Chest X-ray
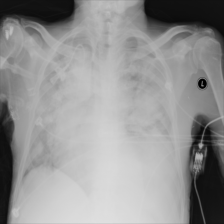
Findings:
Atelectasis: negative
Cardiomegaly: negative
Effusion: negative
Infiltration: negative
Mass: negative
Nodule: negative
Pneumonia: negative
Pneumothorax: negative
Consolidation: positive
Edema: negative
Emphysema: negative
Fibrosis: negative
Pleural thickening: negative
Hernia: negative